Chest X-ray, AP view. Patient: 56 years old, sex F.
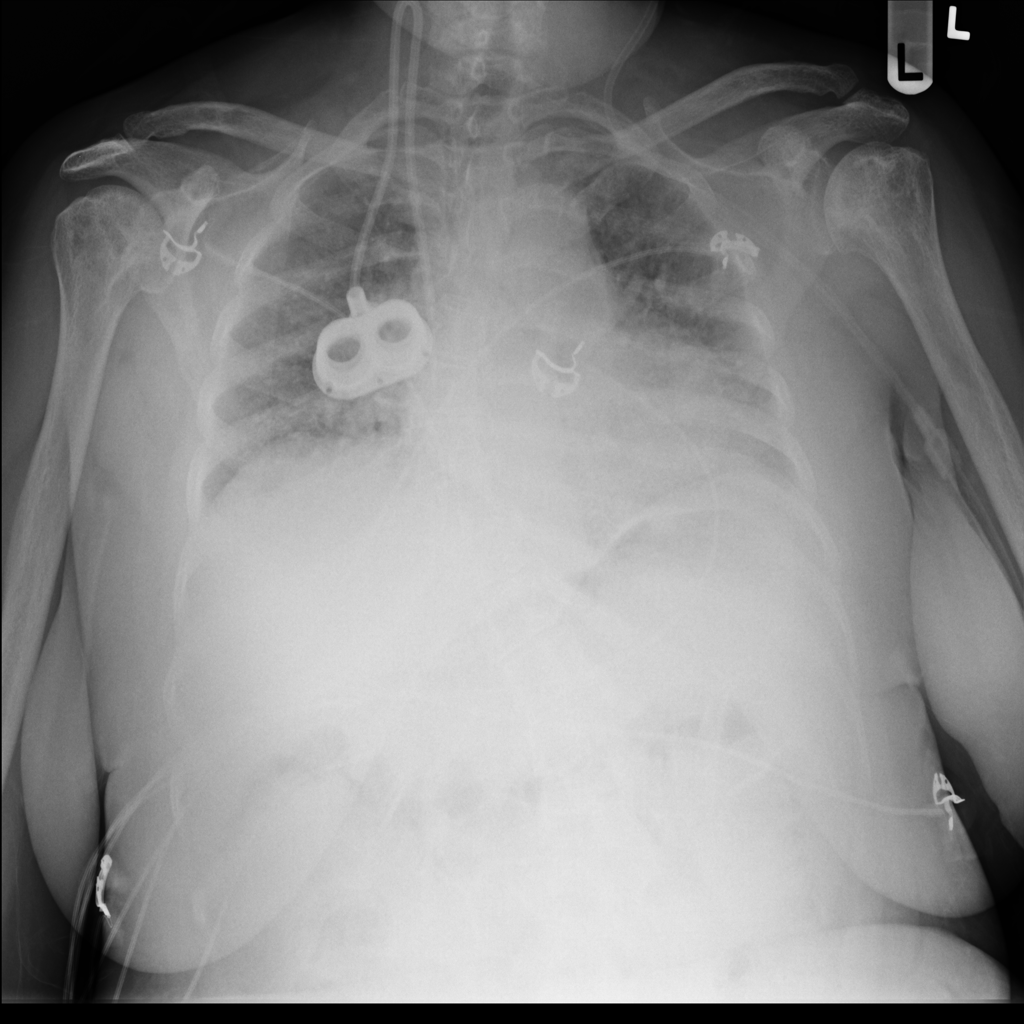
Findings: No Finding